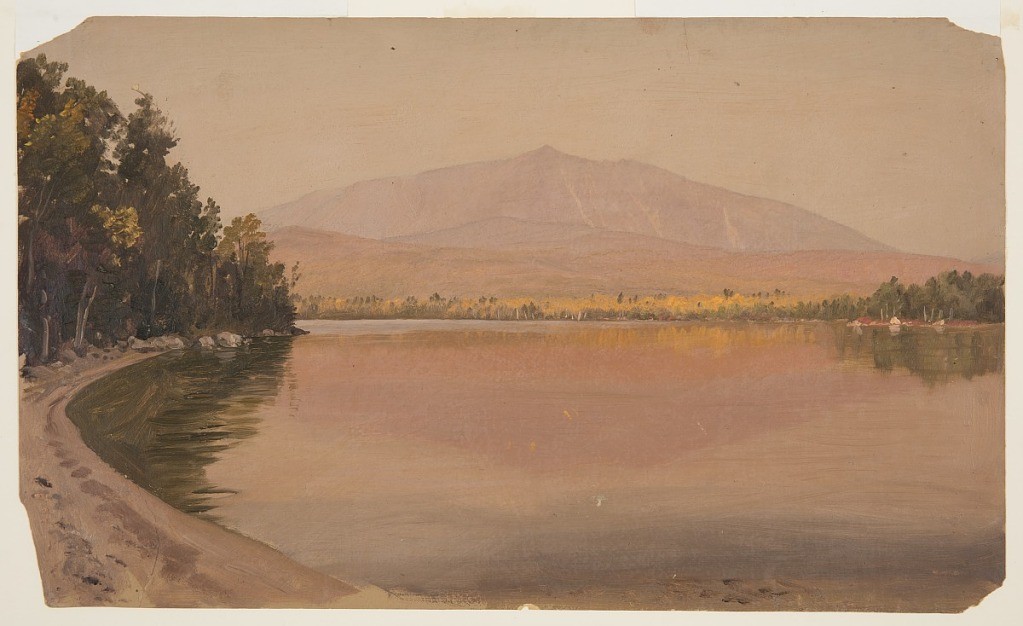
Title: Mt. Katahdin from Togue Pond, Maine
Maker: Frederic Edwin Church, American, 1826–1900
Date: probably 1878–1879
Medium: Oil and graphite on paperboard
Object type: Drawing
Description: Landscape sketch showing a view of Mt. Katahdin from the southern shore of Togue Pond in Maine, looking northwest. The nearby wooded shoreline is shown at lower left--its sandy beach curves from the foreground to the middle distance, where it comes to a point. Yellow fall foliage is shown in the distance on the opposite shoreline at center. Behind, two pointed prominences are visible in front of Katahdin--Abol Mountain and left and Rum Mountain at center. In the background, the wide, sprawling form of Mt. Katahdin stretches across the horizon, bathed in the pink light of what is probably the sunrise. The sharp peak at center is Baxter, while Pamola is visible beside it at right.